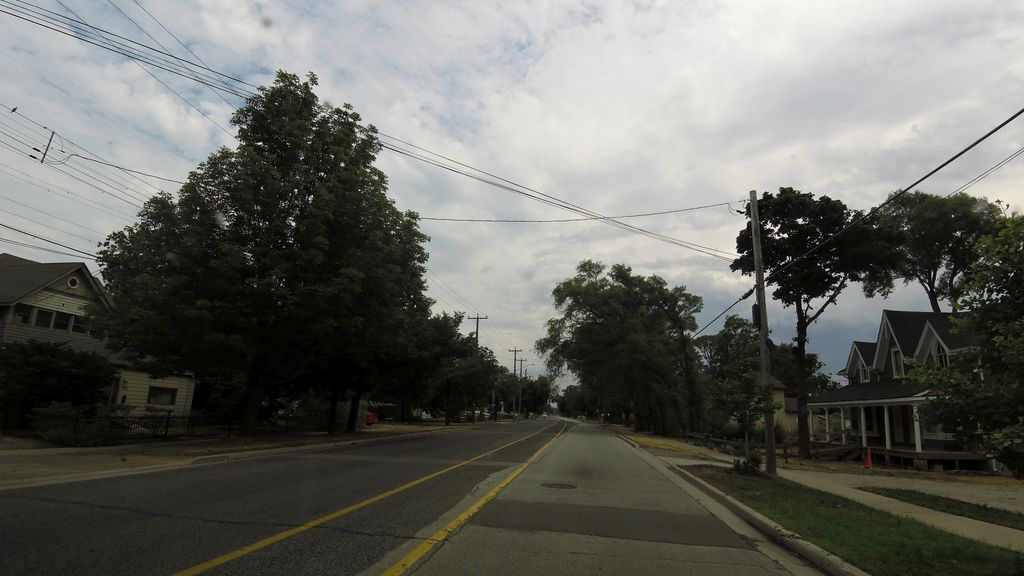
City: hamilton